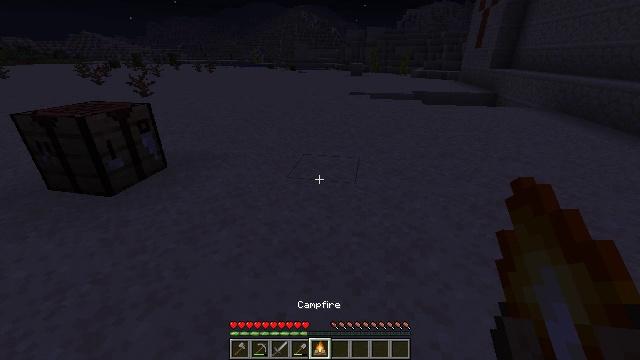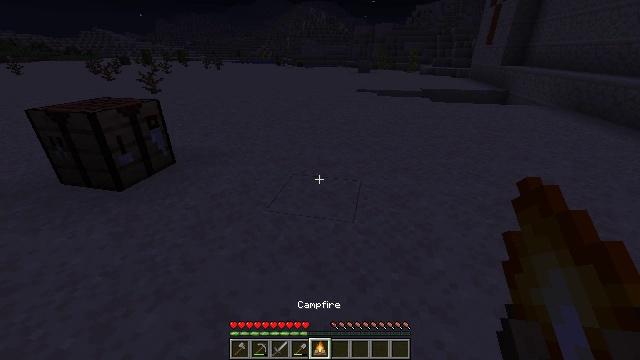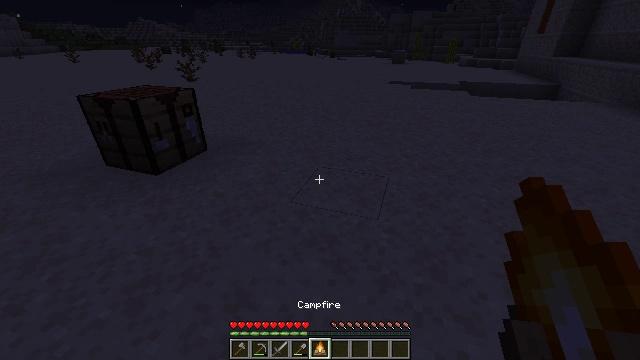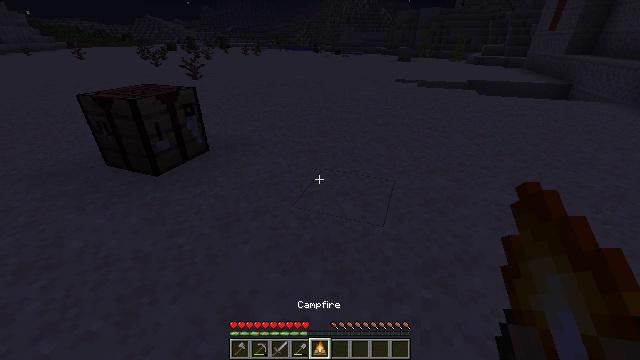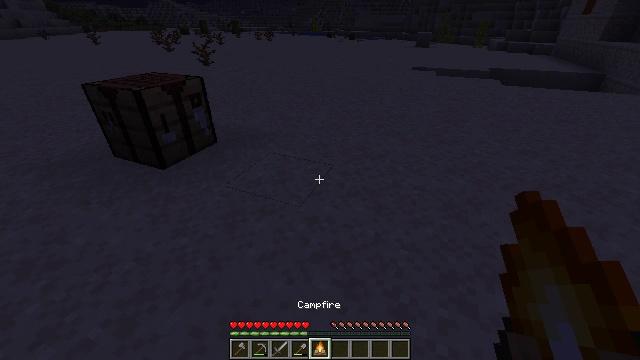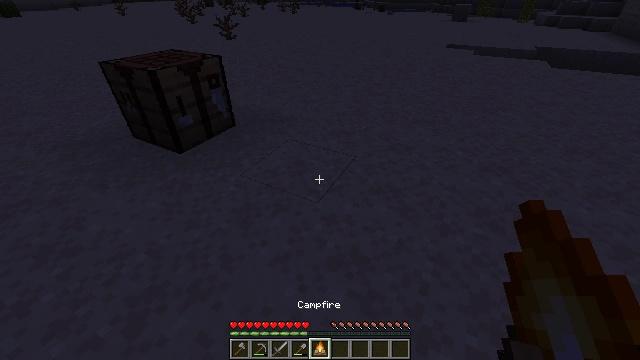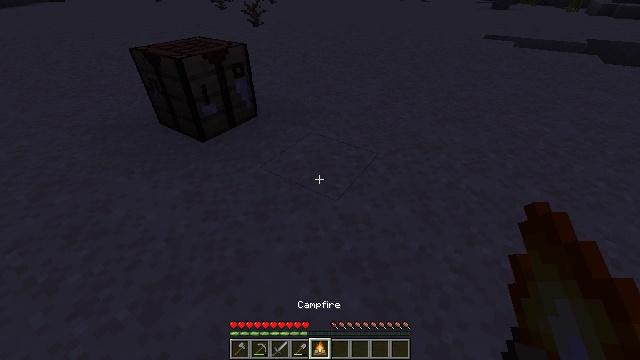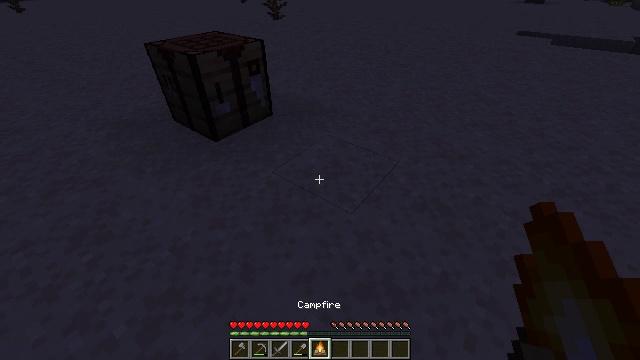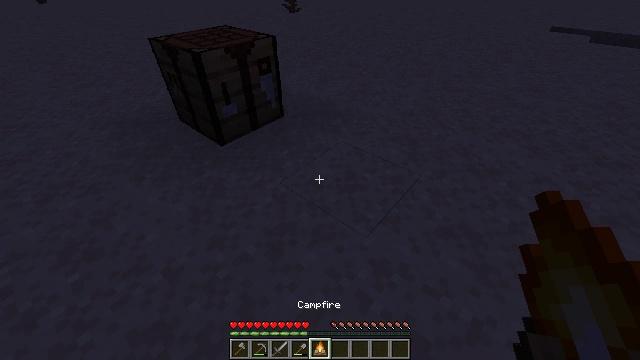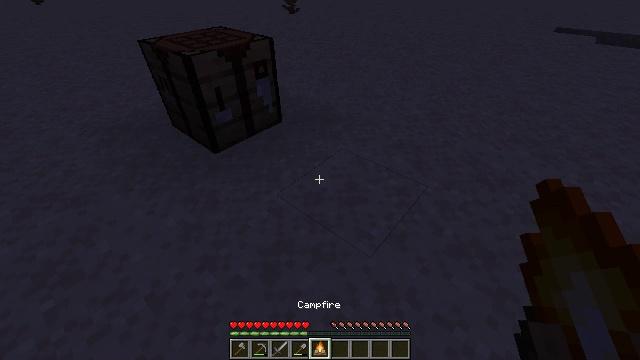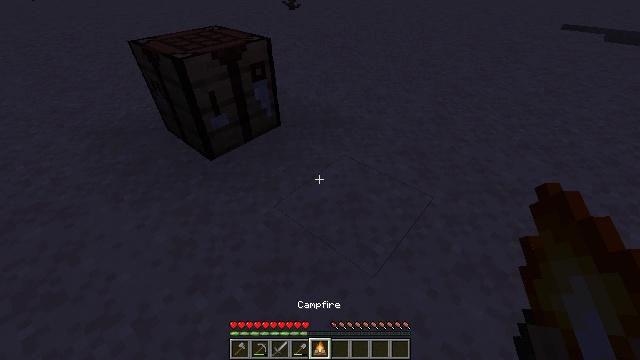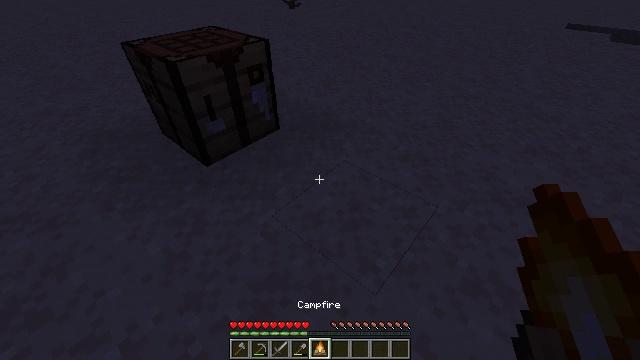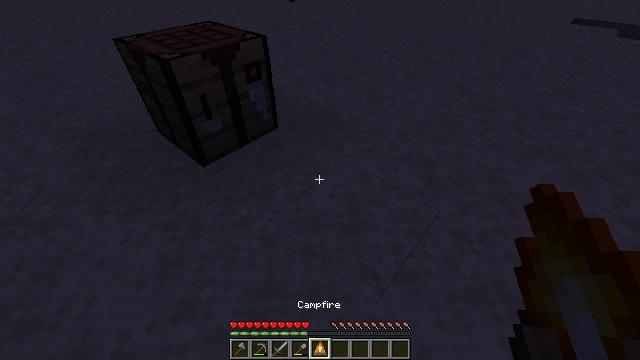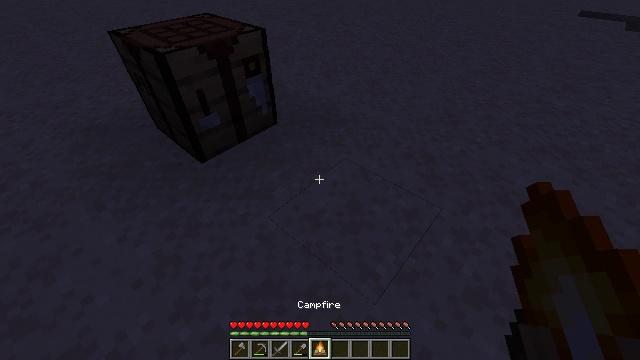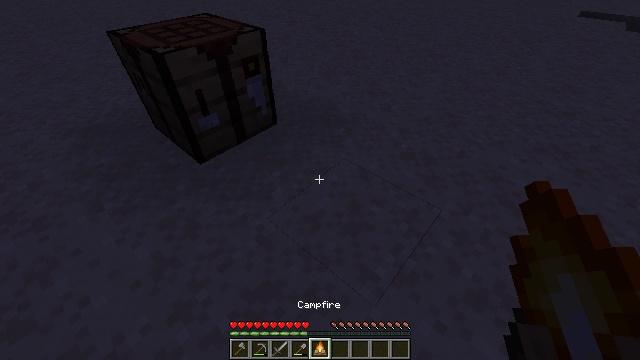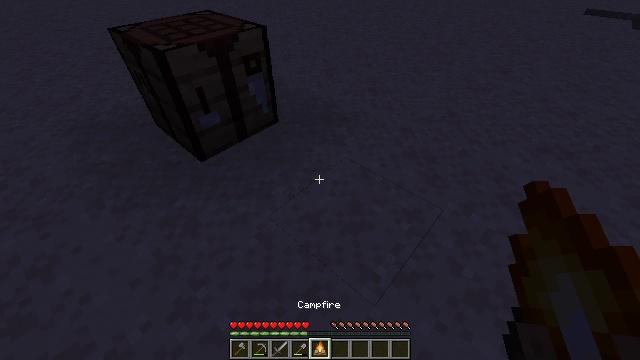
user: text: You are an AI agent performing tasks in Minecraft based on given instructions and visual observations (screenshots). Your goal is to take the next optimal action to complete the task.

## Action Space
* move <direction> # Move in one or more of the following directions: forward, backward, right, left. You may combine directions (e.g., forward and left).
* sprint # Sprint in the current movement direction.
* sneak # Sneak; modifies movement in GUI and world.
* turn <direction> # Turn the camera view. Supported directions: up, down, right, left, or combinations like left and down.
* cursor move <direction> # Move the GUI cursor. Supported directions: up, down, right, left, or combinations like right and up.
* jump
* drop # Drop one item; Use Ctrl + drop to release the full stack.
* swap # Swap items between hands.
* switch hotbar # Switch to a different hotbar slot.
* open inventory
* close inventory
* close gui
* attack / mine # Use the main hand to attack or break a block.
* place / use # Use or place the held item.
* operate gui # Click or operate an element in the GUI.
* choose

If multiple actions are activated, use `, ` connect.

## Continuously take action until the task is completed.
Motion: motion action
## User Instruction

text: drop campfire
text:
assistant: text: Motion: turn left
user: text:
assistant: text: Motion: move forward, turn left and down
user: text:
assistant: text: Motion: move forward, turn left
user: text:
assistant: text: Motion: move forward, turn left and down
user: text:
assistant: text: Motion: move forward, turn left and down
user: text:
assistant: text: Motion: move forward, turn left and down
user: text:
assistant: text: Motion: move forward, turn left and down
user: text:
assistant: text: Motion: move forward, turn left and down
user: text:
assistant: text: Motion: move forward
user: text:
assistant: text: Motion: move forward
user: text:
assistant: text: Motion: no_op
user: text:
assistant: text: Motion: turn down
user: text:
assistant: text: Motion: turn down
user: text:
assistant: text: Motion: no_op
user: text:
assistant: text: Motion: no_op
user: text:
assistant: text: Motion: turn left
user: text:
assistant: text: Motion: turn left and down
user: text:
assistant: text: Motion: no_op
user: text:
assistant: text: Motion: no_op
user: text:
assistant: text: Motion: no_op
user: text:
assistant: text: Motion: no_op
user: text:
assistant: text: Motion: no_op
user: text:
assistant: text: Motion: turn right
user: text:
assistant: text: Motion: turn right
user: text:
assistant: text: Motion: turn right
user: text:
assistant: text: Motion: turn right and up
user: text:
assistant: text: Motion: no_op
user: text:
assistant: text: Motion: no_op
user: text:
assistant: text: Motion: turn right
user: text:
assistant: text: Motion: no_op